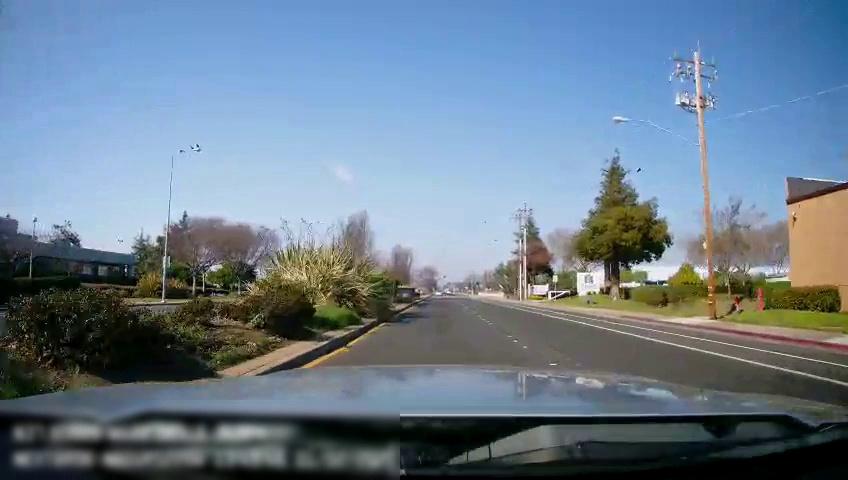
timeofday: Day
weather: Sunny
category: Drivable Space
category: Drivable Space
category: Lanes | Current Lane
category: Lanes | Current Lane
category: Lanes | Alternate Lane
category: Lanes | Alternate Lane